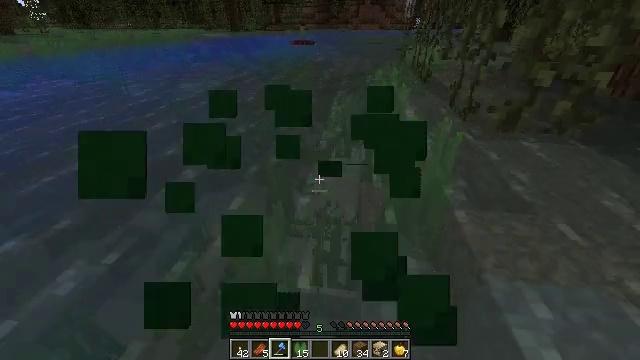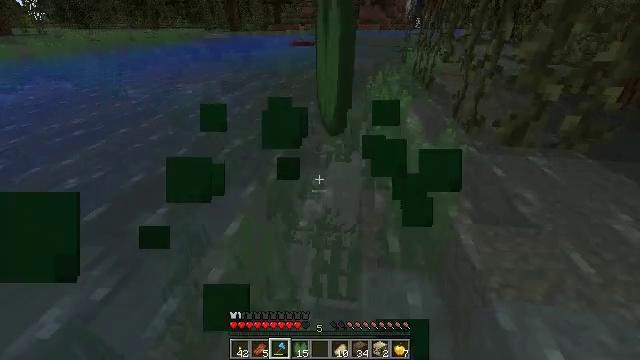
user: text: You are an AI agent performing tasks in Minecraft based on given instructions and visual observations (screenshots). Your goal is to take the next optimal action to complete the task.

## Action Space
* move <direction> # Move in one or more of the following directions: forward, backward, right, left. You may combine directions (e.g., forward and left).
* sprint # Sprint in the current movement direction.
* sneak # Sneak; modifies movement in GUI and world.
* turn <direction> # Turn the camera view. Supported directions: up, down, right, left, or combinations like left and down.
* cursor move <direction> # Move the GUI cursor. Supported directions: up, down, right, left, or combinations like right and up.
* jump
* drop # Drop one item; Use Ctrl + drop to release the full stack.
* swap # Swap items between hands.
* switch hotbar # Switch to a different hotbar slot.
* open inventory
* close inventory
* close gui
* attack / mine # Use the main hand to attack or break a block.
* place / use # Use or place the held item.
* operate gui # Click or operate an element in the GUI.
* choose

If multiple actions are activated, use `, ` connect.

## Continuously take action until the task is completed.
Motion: motion action
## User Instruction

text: Gather tall seagrass in the ocean.
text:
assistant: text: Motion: move forward, sprint, jump
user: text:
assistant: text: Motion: sprint, jump